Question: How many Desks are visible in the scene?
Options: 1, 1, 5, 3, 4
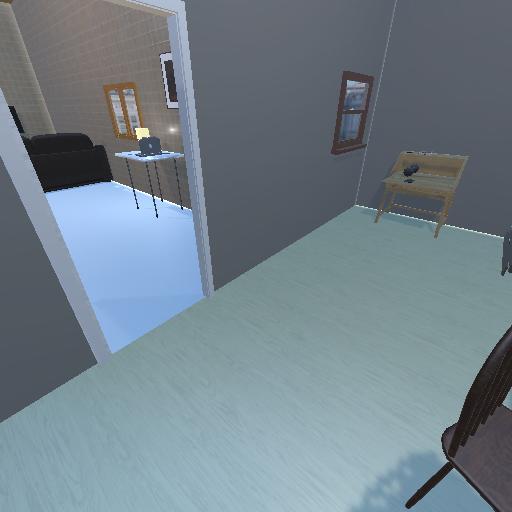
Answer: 1